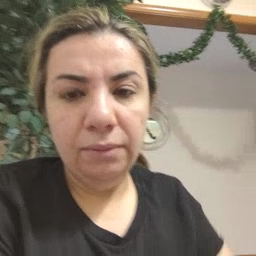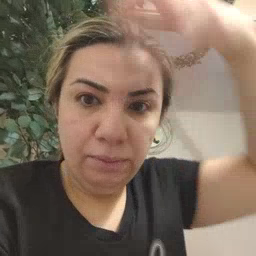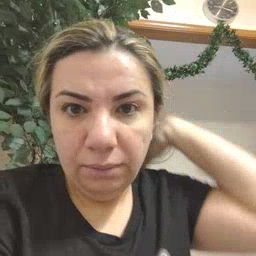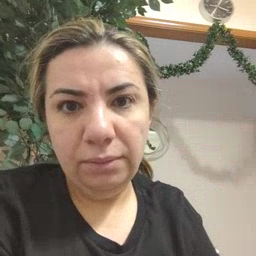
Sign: lion